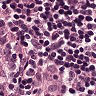
Metastatic tissue present: yes